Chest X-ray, PA view. Patient: 27 years old, sex M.
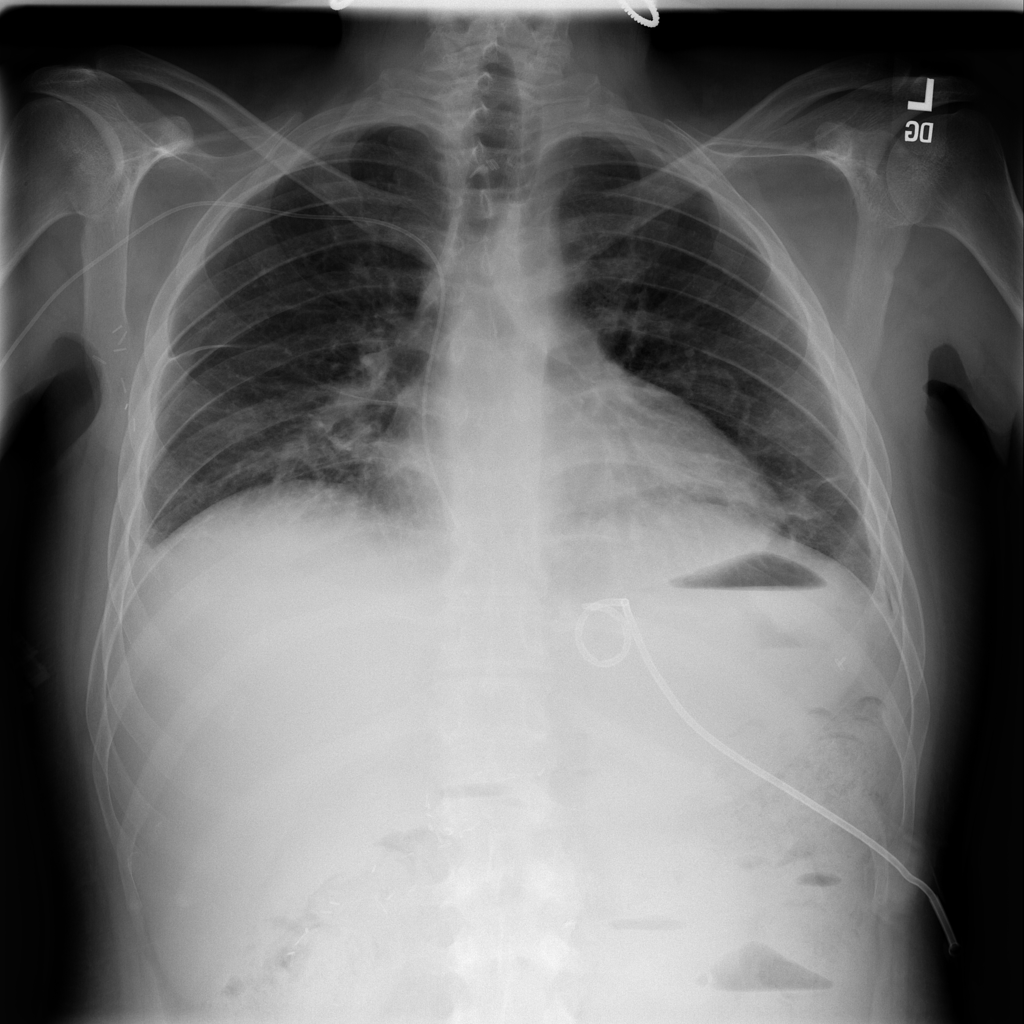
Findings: Atelectasis, Infiltration